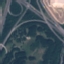
Land use / land cover class: Highway